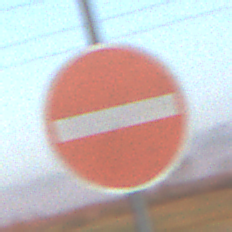
Verkehrszeichen: VerbotDerEinfahrt
Umgebung: Outdoor, Nature
Tageszeit: Dawn
Wetter: Clear
Licht: Natural
Jahreszeit: NotSpecified
Kontrast: LowContrast